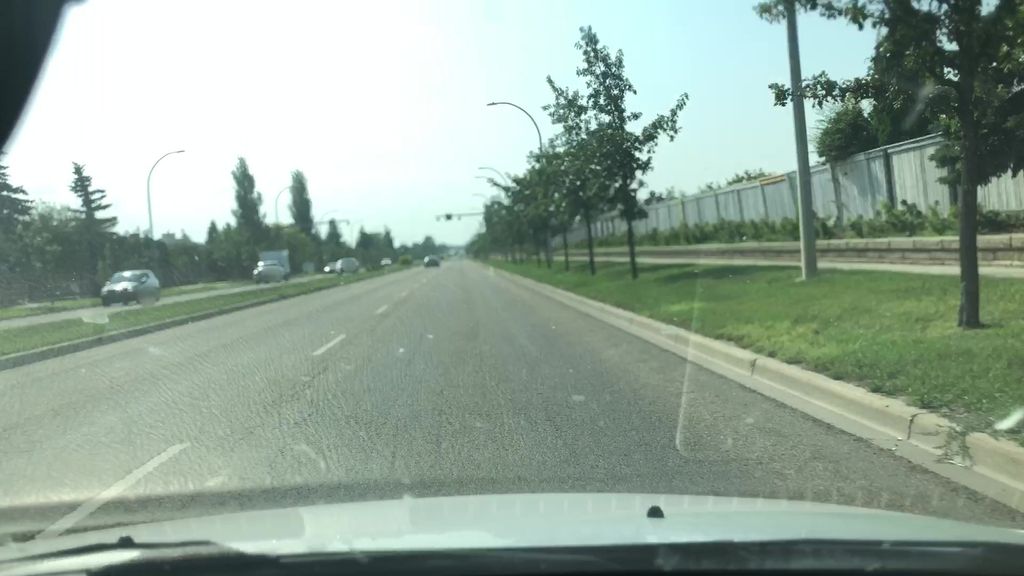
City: edmonton